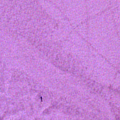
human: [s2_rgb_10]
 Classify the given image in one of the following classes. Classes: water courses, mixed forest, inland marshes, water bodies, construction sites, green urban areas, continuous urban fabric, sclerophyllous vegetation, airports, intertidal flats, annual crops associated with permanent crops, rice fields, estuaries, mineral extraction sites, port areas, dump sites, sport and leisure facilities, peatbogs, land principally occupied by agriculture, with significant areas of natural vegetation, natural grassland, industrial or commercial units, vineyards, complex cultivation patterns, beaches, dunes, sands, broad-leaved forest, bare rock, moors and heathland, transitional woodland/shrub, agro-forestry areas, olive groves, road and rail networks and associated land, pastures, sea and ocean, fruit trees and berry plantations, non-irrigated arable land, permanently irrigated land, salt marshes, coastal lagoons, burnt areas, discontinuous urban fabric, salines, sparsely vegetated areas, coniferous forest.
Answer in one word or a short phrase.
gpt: sea and ocean